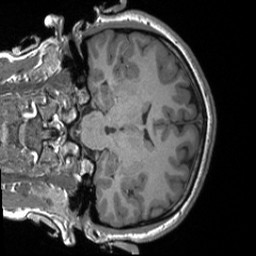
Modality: T1w
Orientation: coronal